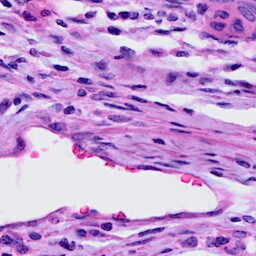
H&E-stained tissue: Cervix